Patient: sex F, age 48
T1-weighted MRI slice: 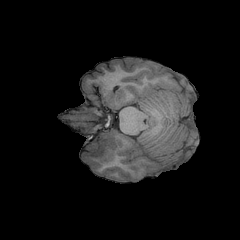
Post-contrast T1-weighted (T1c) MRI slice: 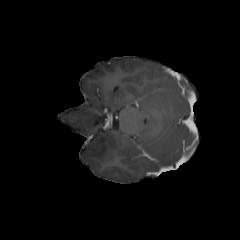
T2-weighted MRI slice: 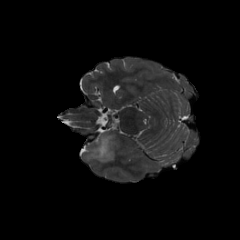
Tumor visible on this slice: yes
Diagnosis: Astrocytoma, IDH-mutant
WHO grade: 2